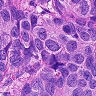
Metastatic tissue present: yes